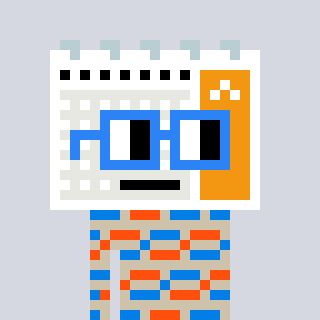
a pixel art character with square blue glasses, a calendar-shaped head and a bege-colored body on a cool background